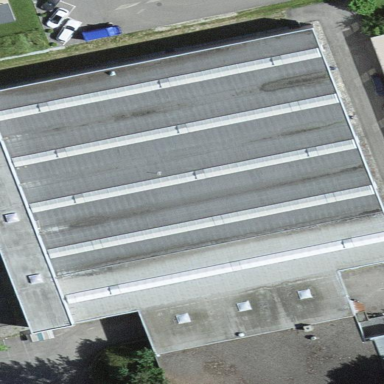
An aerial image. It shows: Industrial building.